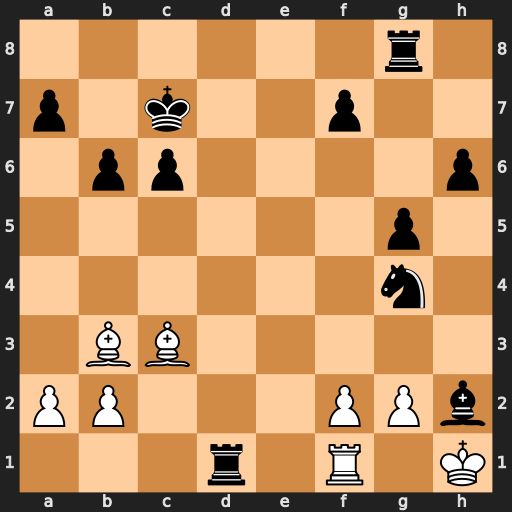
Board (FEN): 6r1/p1k2p2/1pp4p/6p1/6n1/1BB5/PP3PPb/3r1R1K
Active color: w
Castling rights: -
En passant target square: -
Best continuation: Bxd1 Be5 Bxg4 Bxc3 bxc3